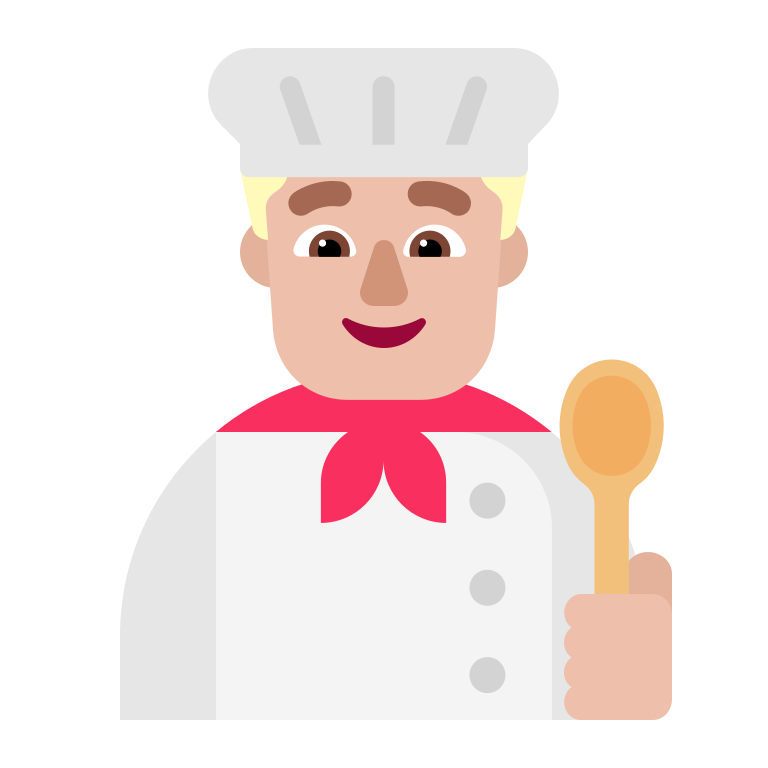
man cook flat  light